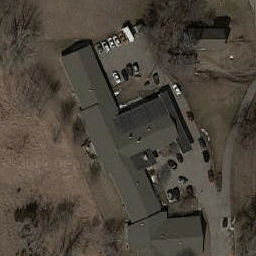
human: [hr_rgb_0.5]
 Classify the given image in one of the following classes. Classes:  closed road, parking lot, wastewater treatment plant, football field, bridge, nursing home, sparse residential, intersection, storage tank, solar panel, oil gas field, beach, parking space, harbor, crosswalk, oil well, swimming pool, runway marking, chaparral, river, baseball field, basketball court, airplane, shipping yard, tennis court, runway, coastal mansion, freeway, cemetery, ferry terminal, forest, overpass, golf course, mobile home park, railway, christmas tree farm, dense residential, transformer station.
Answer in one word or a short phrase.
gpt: nursing home